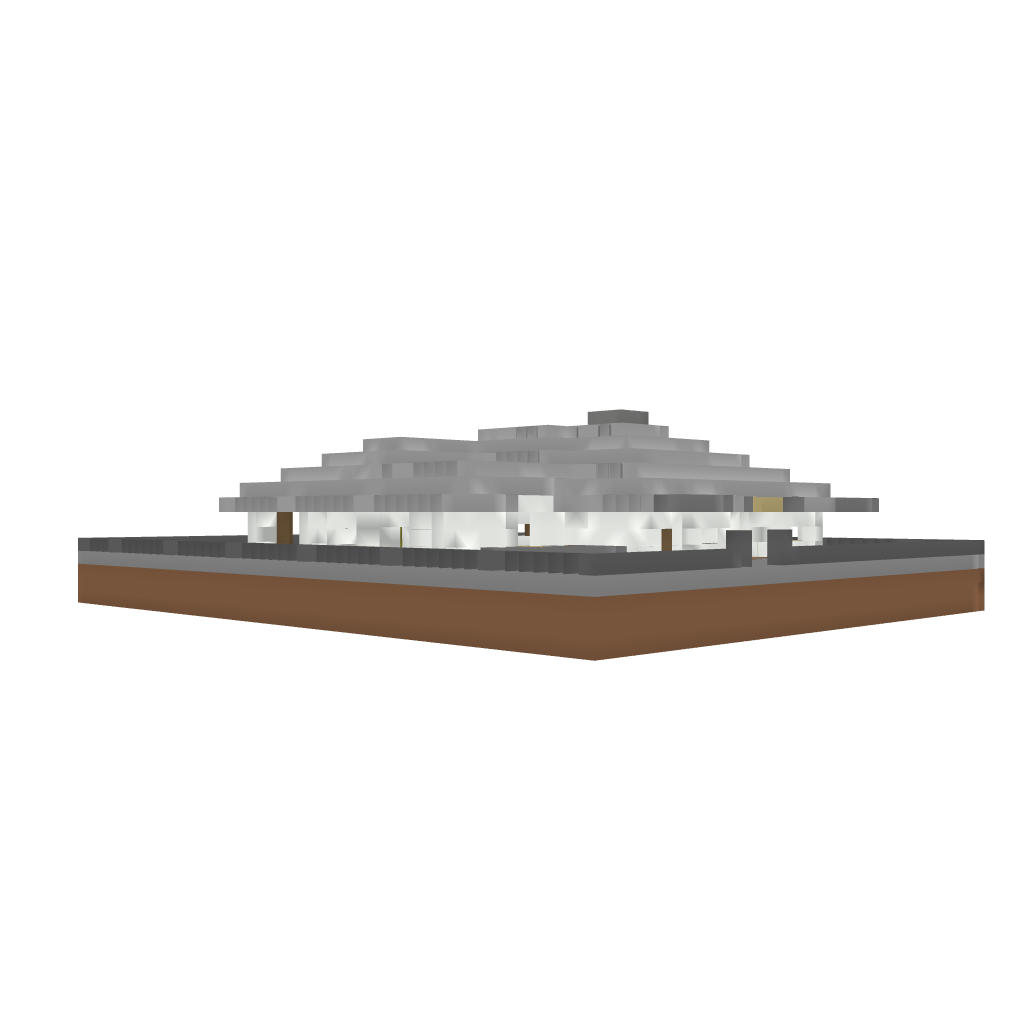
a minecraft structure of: Modern Summer House